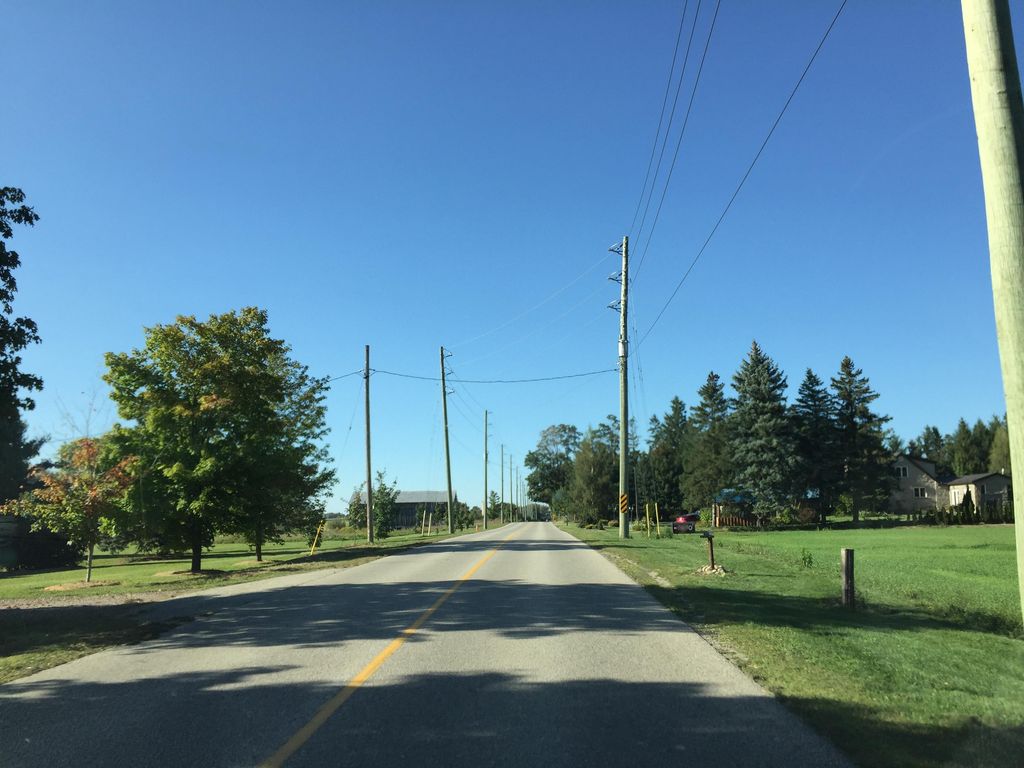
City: kitchener-waterloo